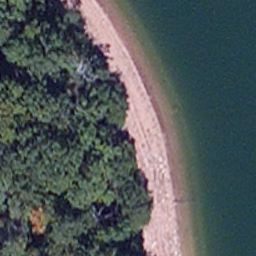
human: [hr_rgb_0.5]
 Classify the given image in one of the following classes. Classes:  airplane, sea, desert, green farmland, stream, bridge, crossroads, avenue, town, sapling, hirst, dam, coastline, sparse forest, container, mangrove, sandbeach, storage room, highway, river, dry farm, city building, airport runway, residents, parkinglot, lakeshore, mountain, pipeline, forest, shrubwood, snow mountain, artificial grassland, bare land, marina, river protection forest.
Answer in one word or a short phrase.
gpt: lakeshore